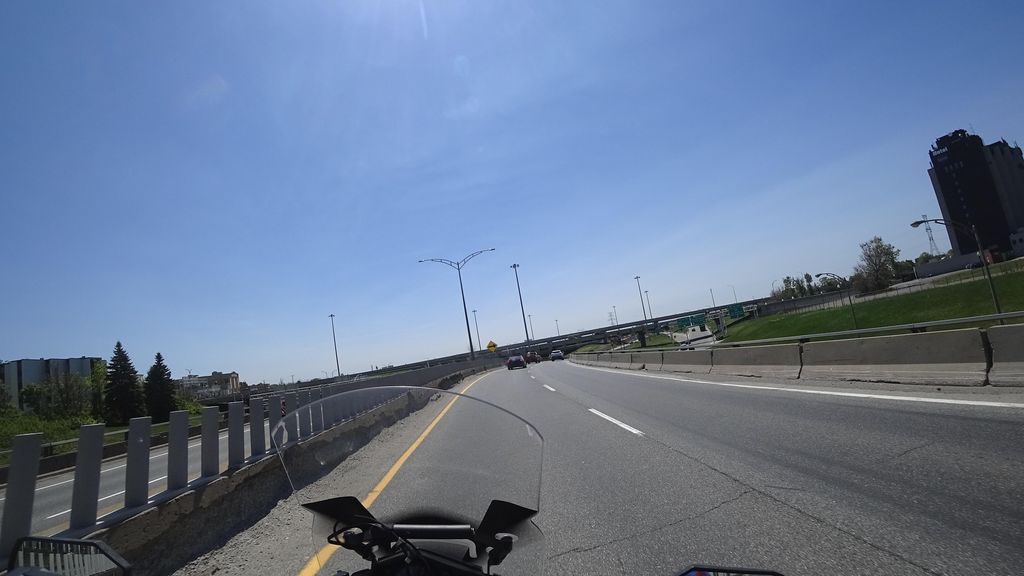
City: quebec_city